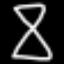
Label: hourglass